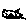
Label: cat